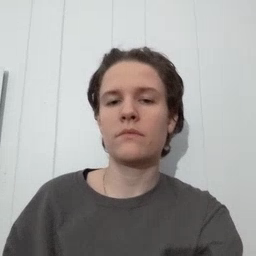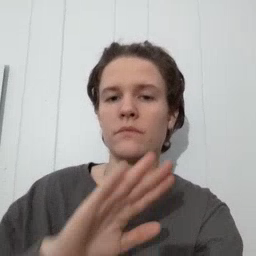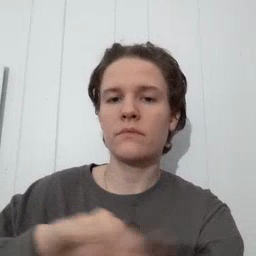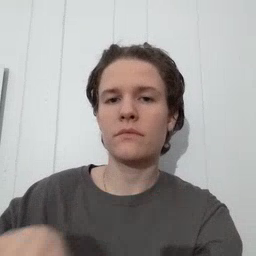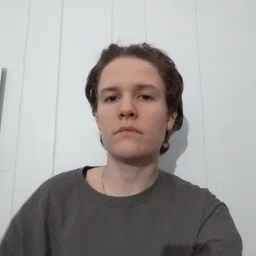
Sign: pool